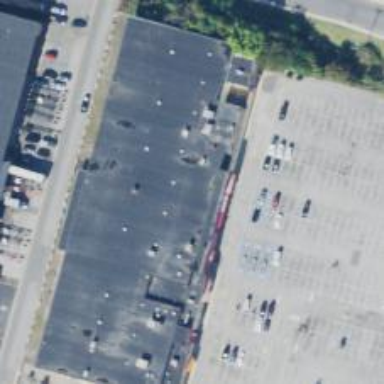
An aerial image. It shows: Leisure land featuring bowling alley.